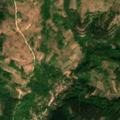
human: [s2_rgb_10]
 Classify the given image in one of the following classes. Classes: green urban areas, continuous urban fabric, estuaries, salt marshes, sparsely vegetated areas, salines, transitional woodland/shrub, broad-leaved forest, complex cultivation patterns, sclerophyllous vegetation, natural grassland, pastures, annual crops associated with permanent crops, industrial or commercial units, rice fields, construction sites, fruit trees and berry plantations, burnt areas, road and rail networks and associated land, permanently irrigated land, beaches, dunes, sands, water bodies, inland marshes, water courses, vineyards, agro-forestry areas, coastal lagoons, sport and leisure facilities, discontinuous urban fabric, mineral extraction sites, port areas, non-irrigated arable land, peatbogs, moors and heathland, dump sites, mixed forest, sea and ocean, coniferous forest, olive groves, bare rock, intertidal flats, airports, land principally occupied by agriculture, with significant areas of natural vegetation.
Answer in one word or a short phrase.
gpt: pastures, complex cultivation patterns, land principally occupied by agriculture, with significant areas of natural vegetation, broad-leaved forest, natural grassland